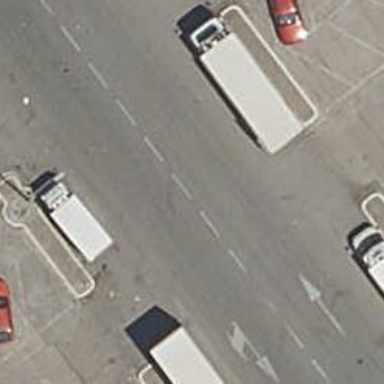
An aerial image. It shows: Parking aisle designated as service road.